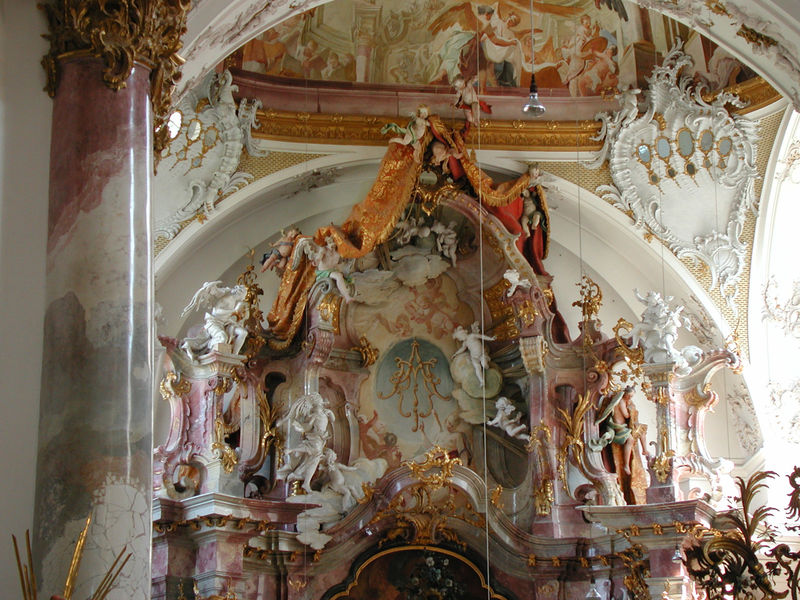
Titel: Klosterkirche Zwiefalten
Künstler: Johann Michael Fischer
Standort: Reutlingen, Kloster Zwiefalten (EU - D - BW)
Schlagwörter: blau, himmel, weiß, bunt, marmor, rot, schal, ornament, barock, spiegel, kirche, gold, stoff, decke, rosa, engel, hoch, pink, altar, kapelle, prunk, putten, putti, barok, rocaille, heilgenfiguren, kirchennische